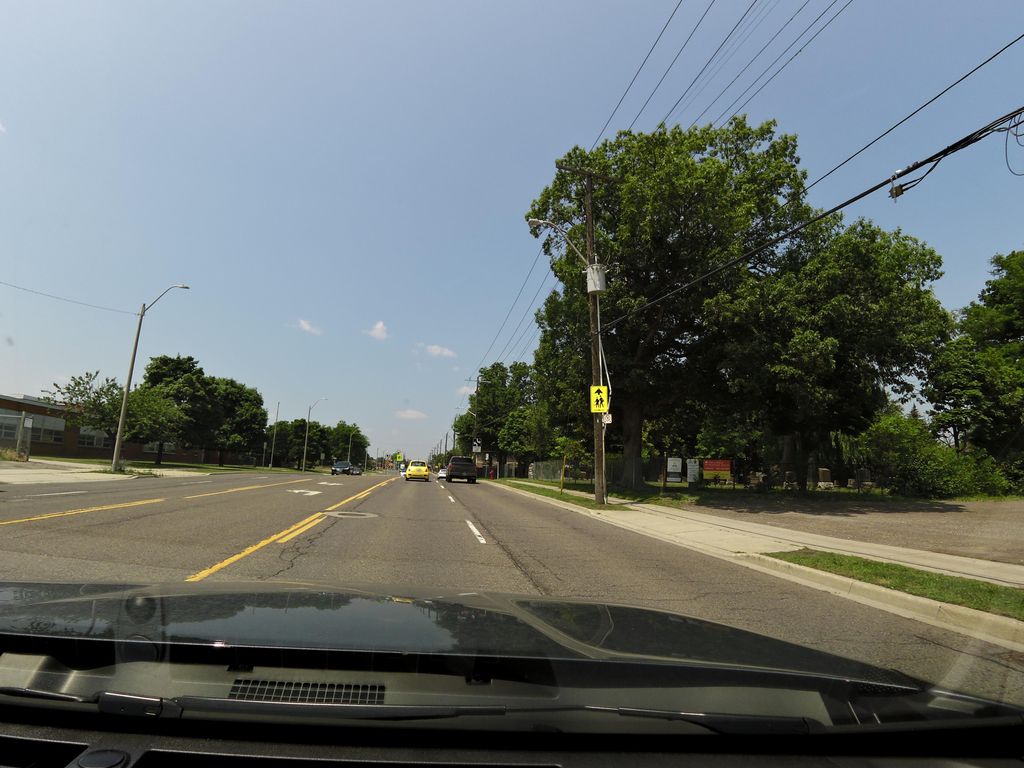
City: hamilton